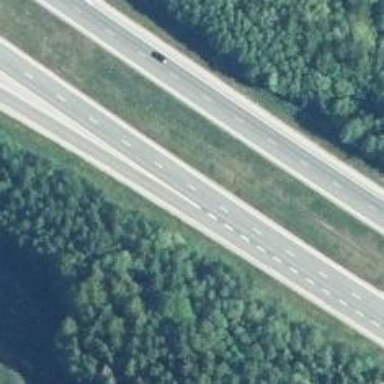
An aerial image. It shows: Asphalt motorway.